Interaction volume radius: 5 \u00c5
Interaction volume height: 15 \u00c5
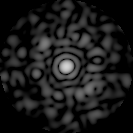
Disorder parameter: 0.8552